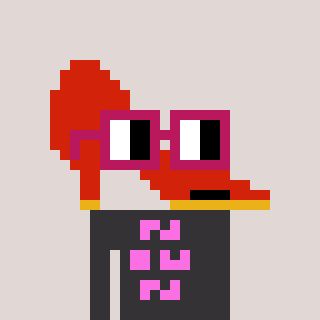
a pixel art character with square dark red glasses, a highheel-shaped head and a grayscale-colored body on a warm background